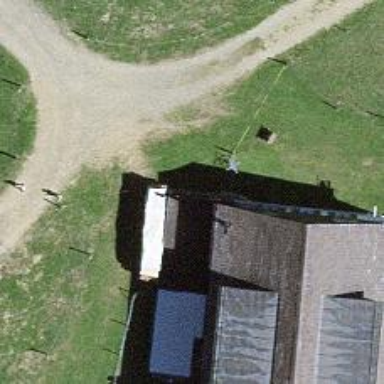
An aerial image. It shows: Bicycle repair station is available.